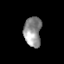
Tissue: lung
Cell type: Epithelial cells
Senescence score: 0.2169
Nuclear area (px): 507
Mean DAPI intensity: 146.373